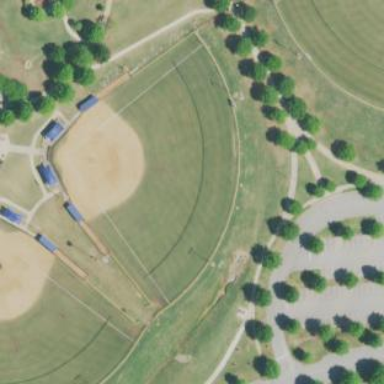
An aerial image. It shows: Baseball pitch with outfield fence and safety net.